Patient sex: F
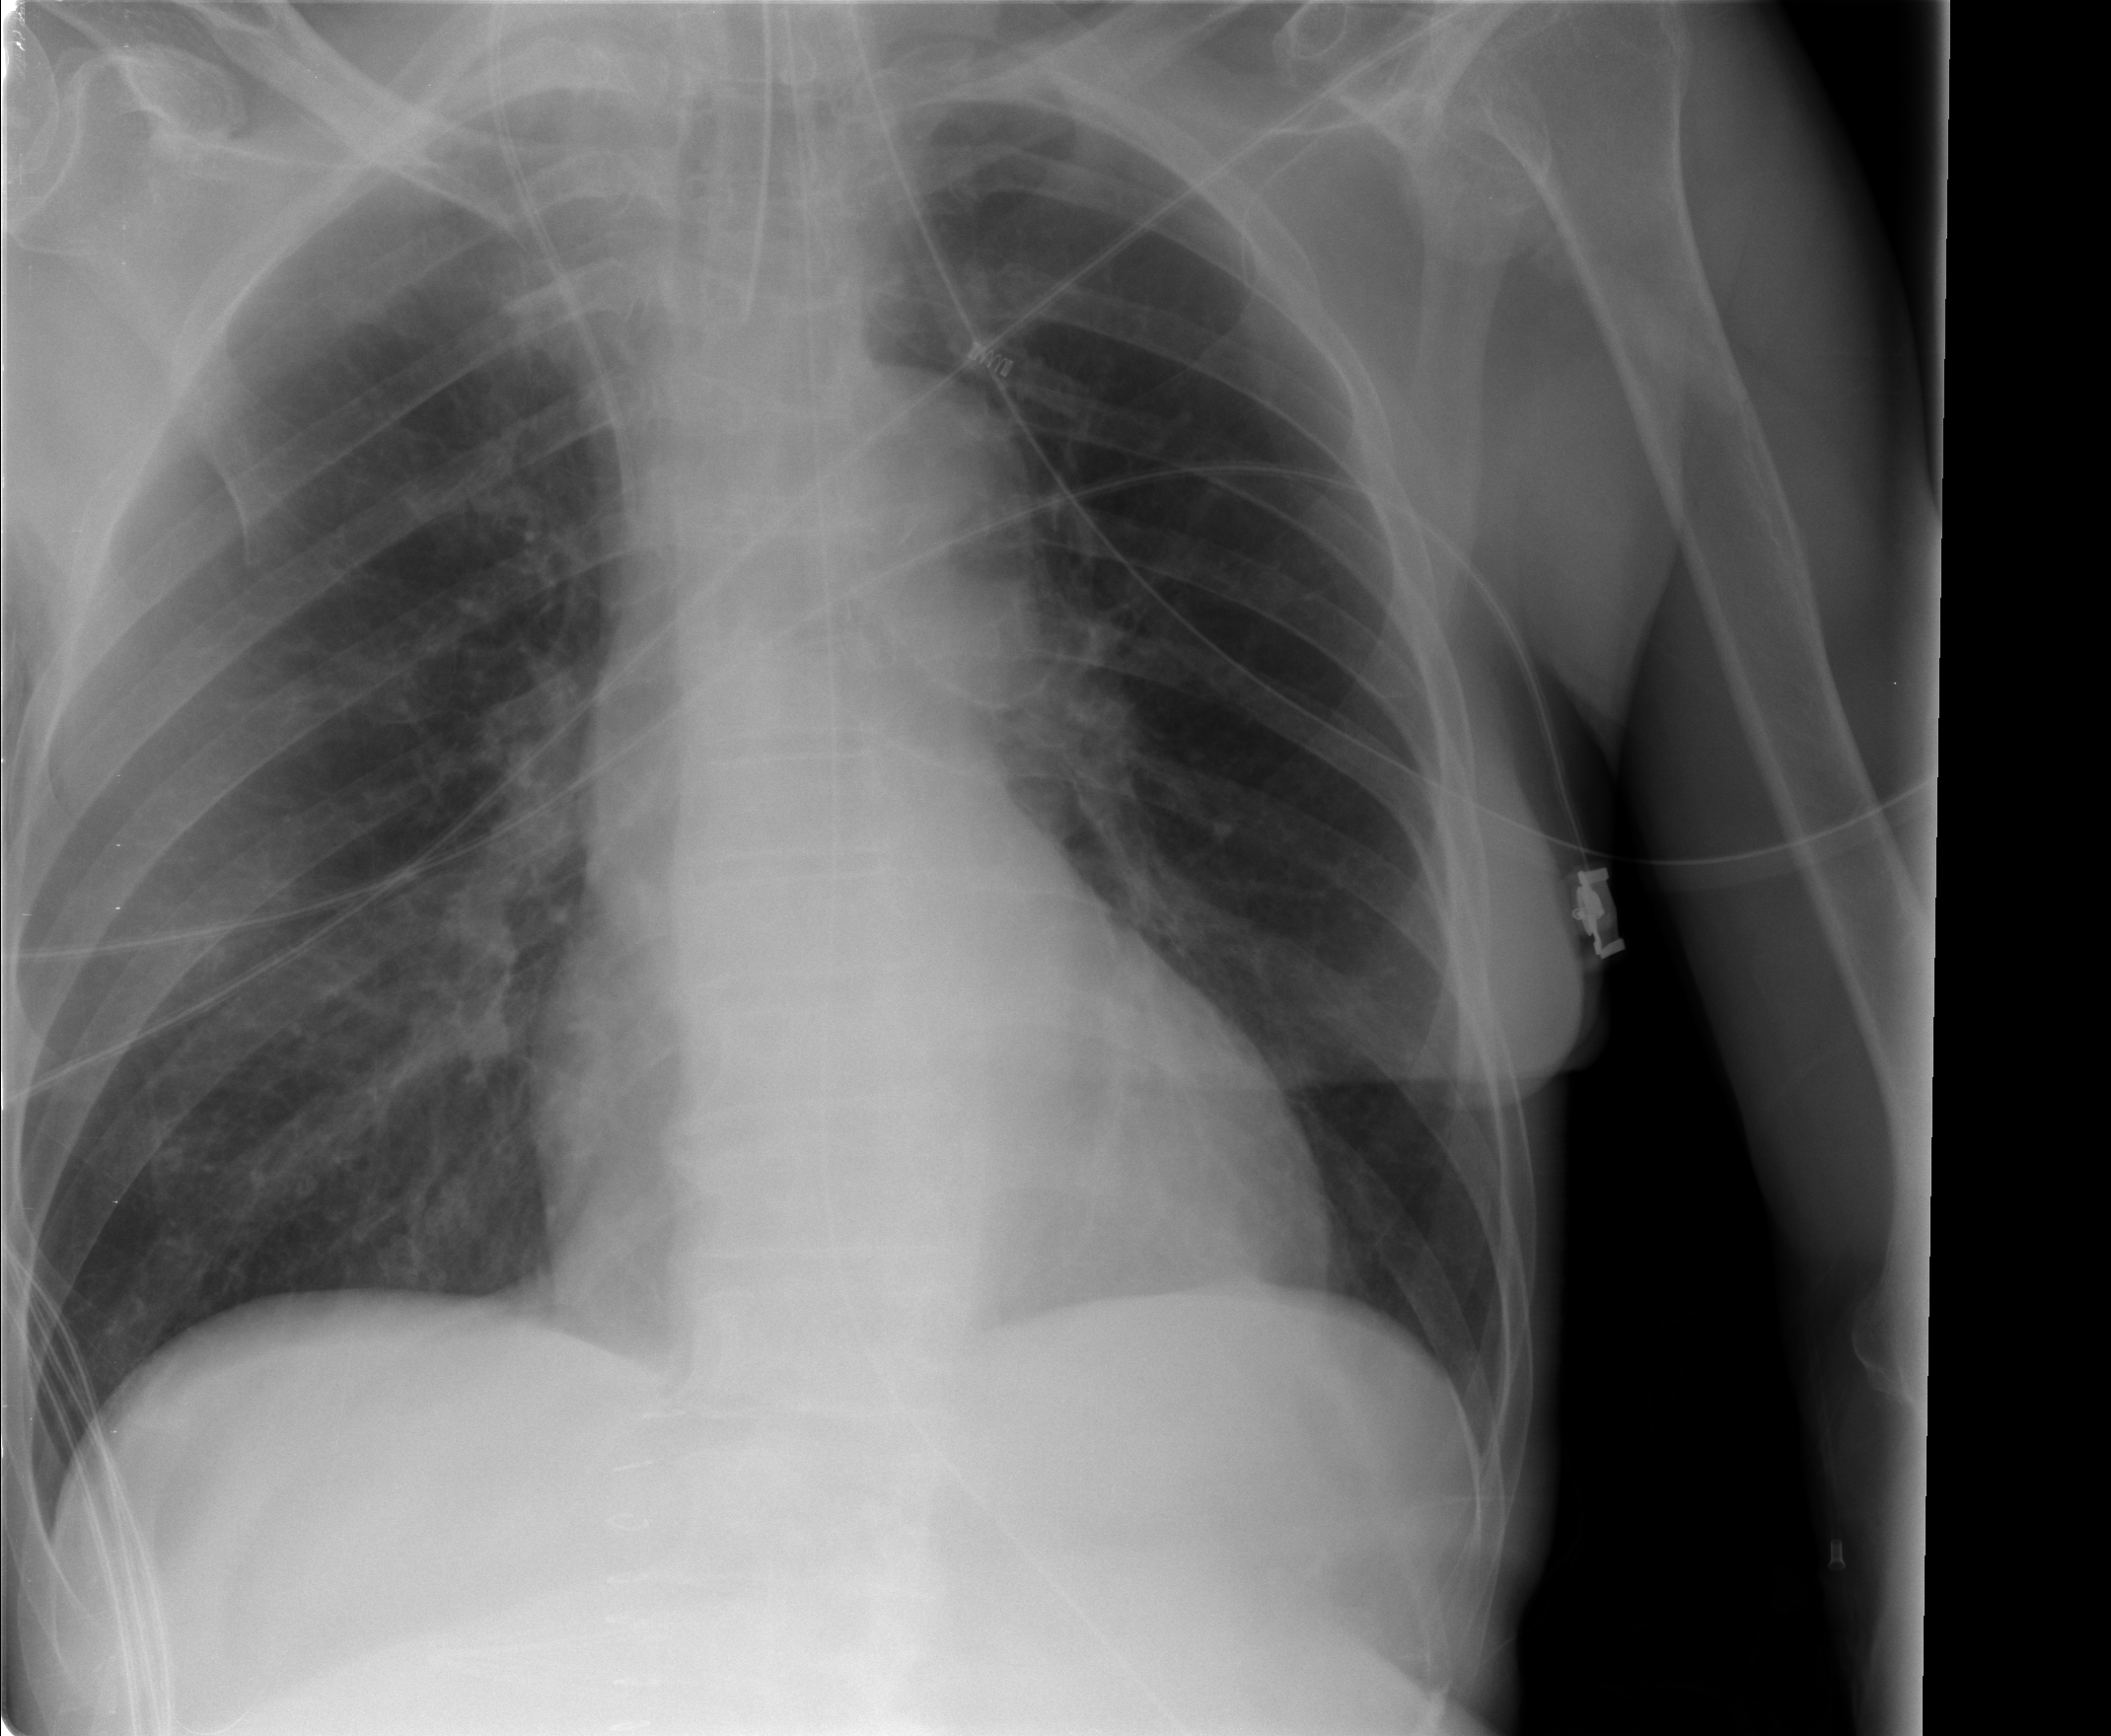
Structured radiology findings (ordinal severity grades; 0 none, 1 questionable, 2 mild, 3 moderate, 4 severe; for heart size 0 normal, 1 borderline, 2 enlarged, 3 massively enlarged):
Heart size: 0
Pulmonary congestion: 1
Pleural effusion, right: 0
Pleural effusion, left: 0
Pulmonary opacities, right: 1
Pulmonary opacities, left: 0
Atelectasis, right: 2
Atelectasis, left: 0